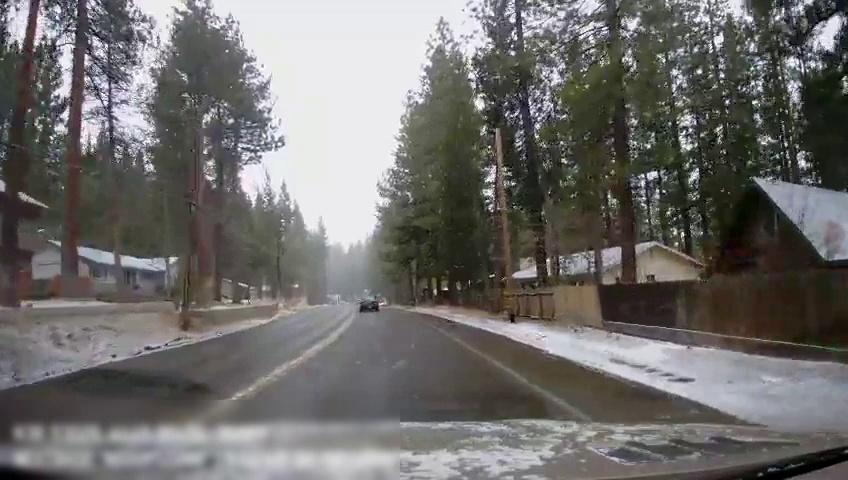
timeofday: Day
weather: Snowy
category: Drivable Space
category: Vehicles | SUV
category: Lanes | Current Lane
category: Lanes | Current Lane